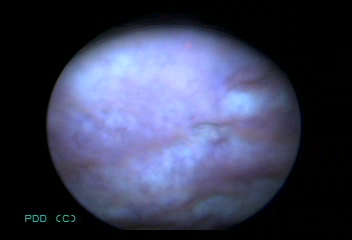
Modality: BLC
Class: Normal mucosa
Bladder cancer association: No